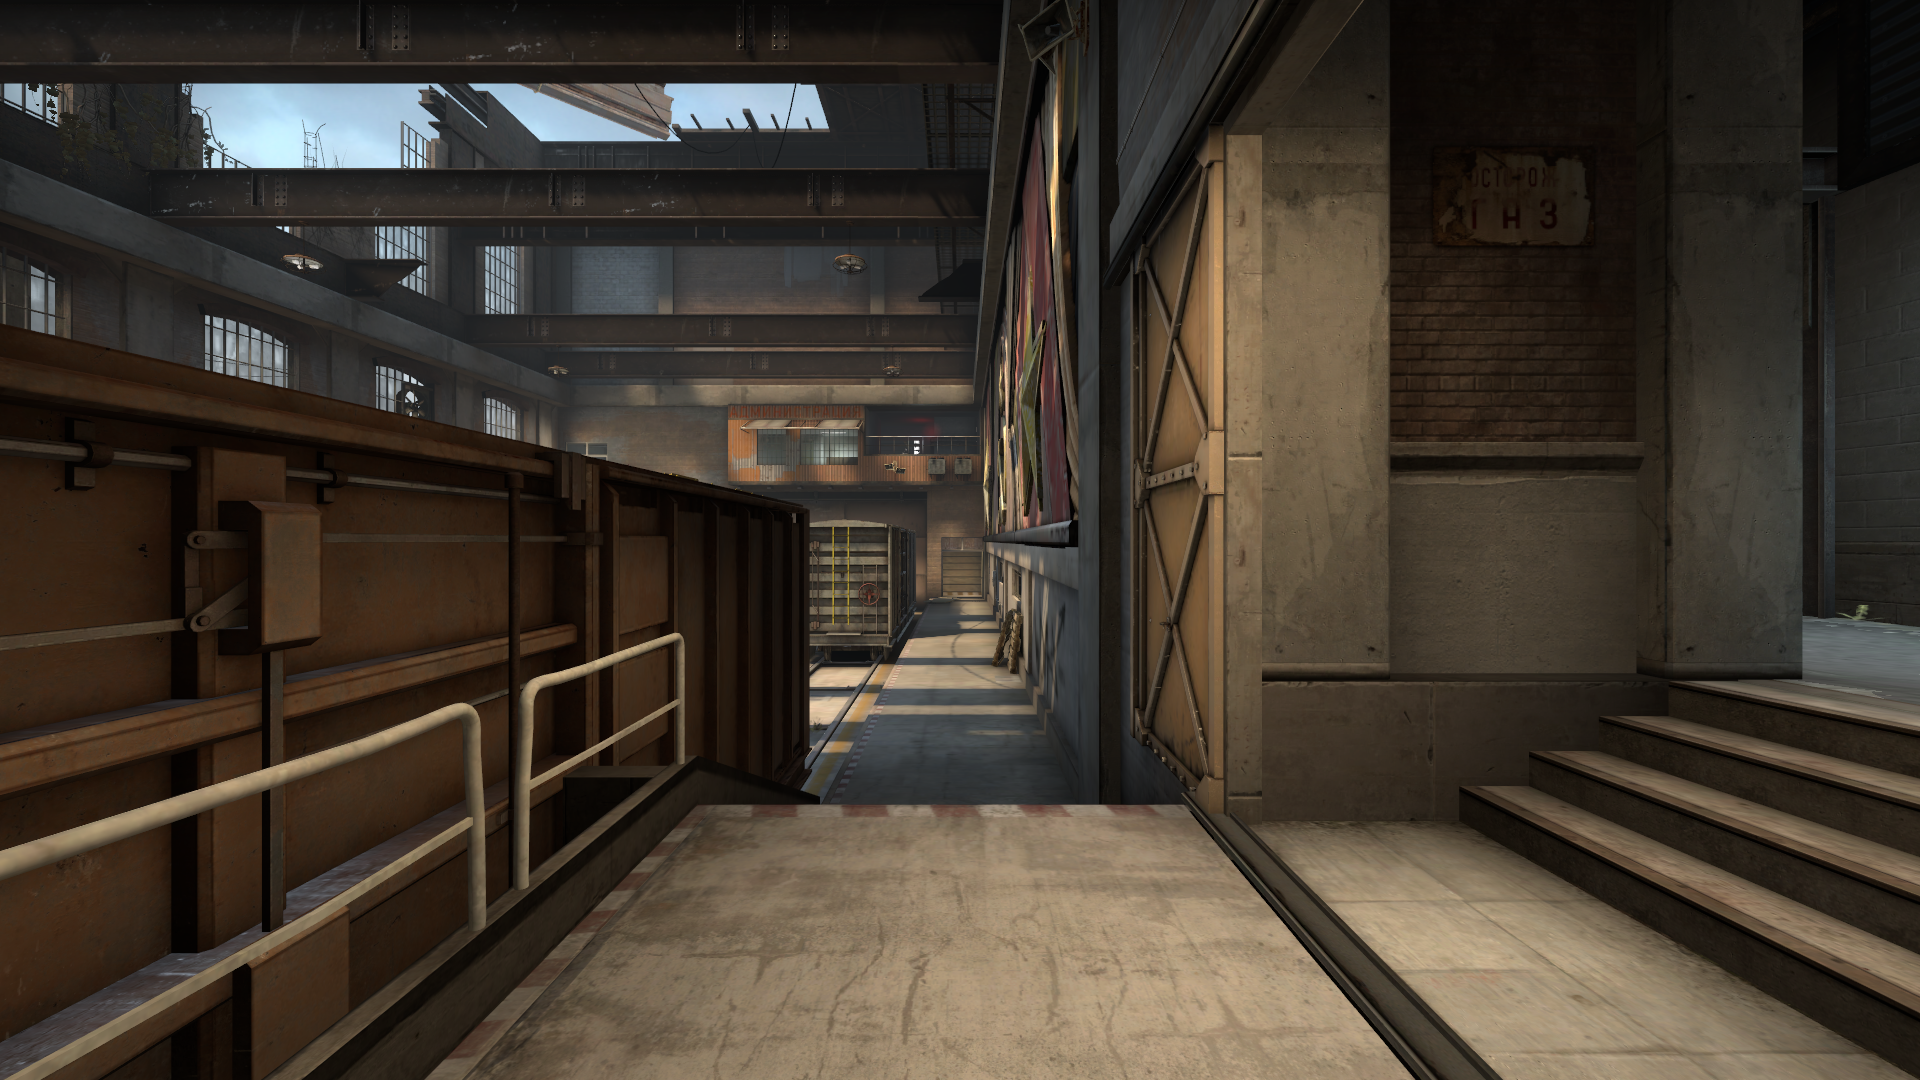
Map: de_train